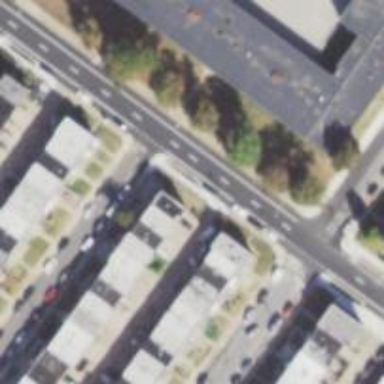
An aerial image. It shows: Alleyway designated as service road.